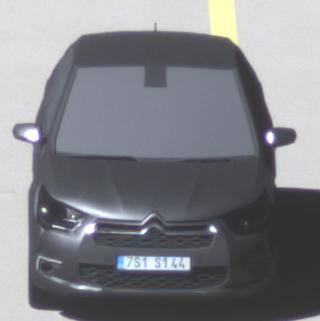
Make: Citroen
Model: DS 4 VTi 120
Detailed model: DS 4
Model produced from: 2011/05
Model produced until: 2015/01
Doors: 5
Color: gray
Road condition: dry road
Daytime: midday
Contrast: high contrast